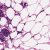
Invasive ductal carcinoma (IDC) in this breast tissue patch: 1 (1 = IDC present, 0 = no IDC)